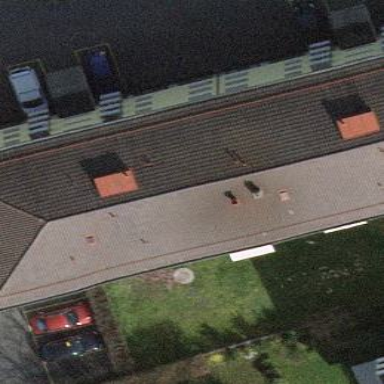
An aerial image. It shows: Image showing building with apartments.